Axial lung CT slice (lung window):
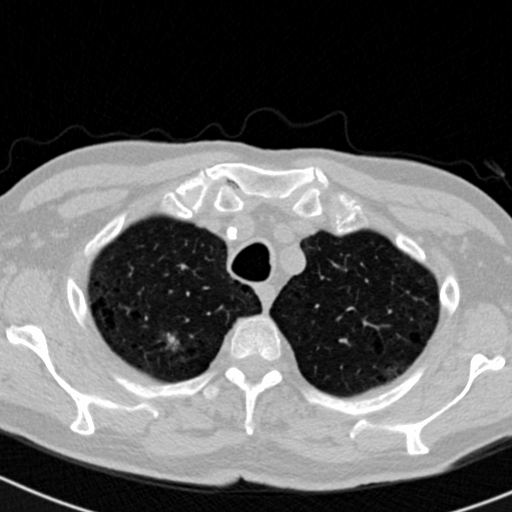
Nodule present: yes
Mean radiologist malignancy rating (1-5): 3